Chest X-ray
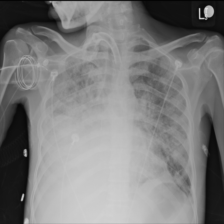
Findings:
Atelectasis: negative
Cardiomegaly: negative
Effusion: negative
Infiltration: negative
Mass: negative
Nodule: negative
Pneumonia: negative
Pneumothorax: negative
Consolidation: negative
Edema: negative
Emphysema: negative
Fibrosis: negative
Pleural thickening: negative
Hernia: negative